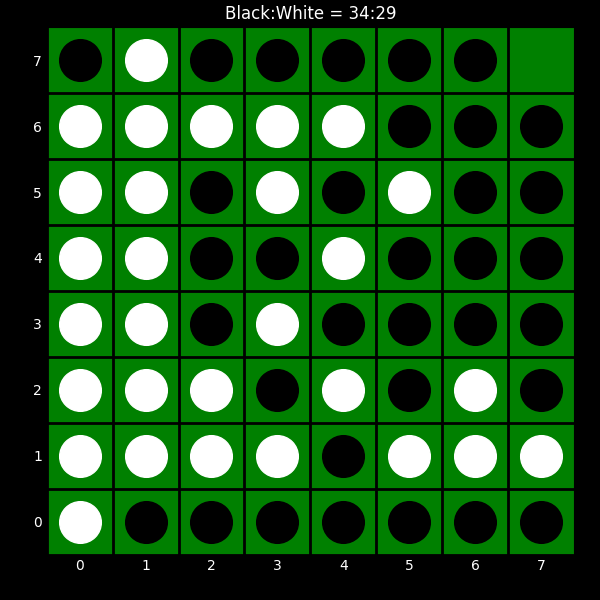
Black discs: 34
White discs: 29